Interaction volume radius: 5 \u00c5
Interaction volume height: 10 \u00c5
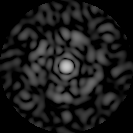
Disorder parameter: 0.7858